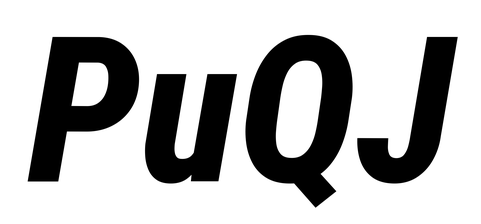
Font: Roboto-Italic_Condensed_ExtraBold_Italic